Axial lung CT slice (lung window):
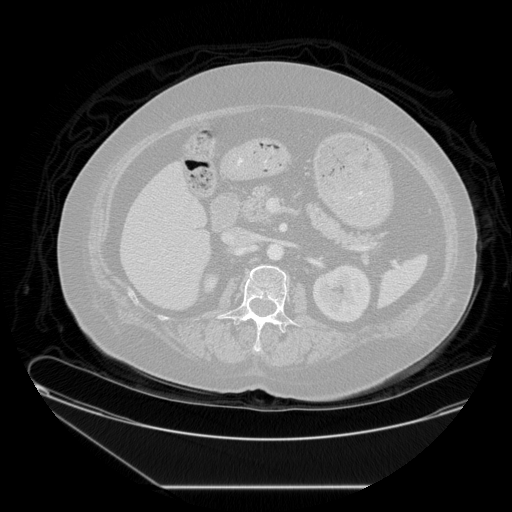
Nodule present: no